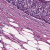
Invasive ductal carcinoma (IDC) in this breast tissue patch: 1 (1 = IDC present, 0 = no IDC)